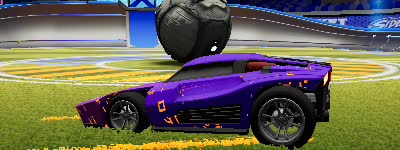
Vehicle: breakout